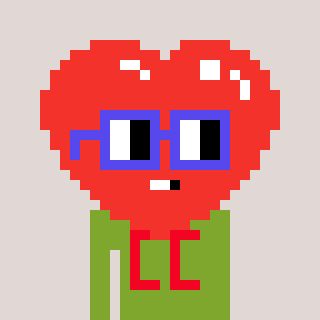
a pixel art character with square blue glasses, a heart-shaped head and a slimegreen-colored body on a warm background